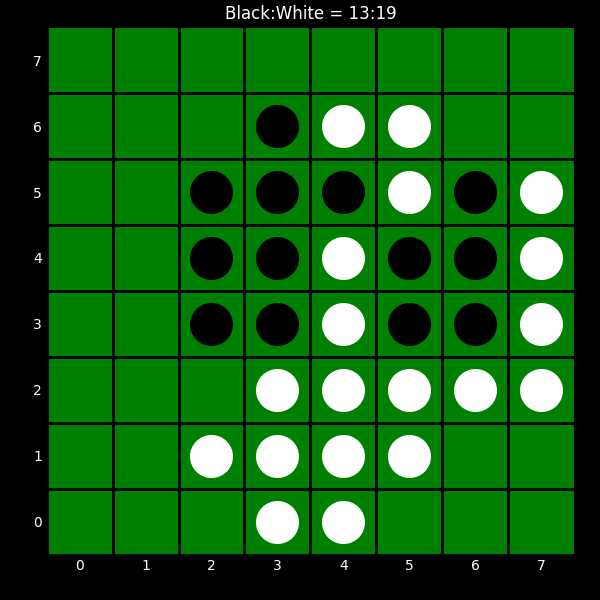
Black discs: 13
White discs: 19